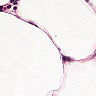
Metastatic tissue present: no